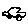
Label: car